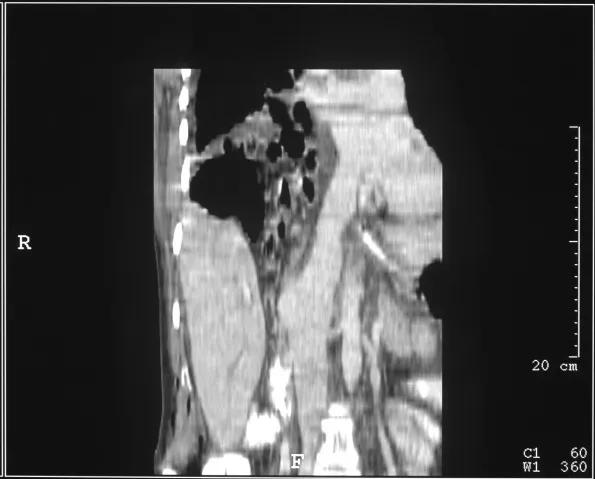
Three-dimensional CT reconstruction demonstrating the diaphragmatic defect.
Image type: radiology (ct)